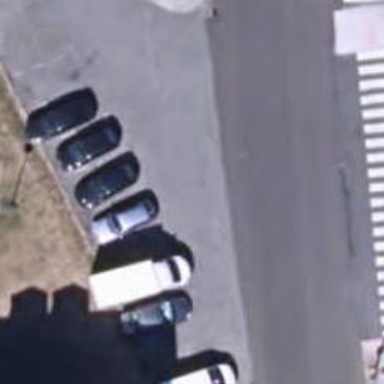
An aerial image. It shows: Parking aisle designated as service road.